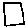
Label: square